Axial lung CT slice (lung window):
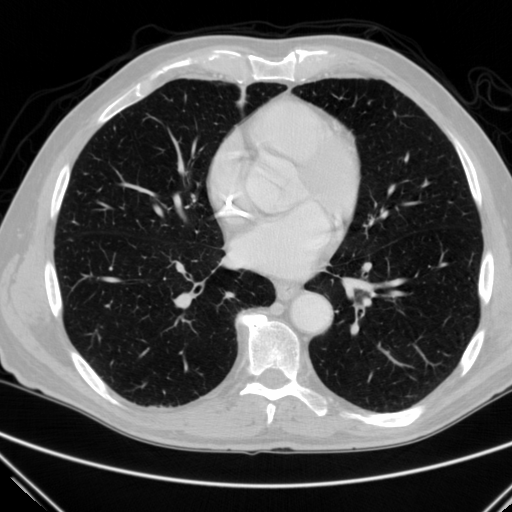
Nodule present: no